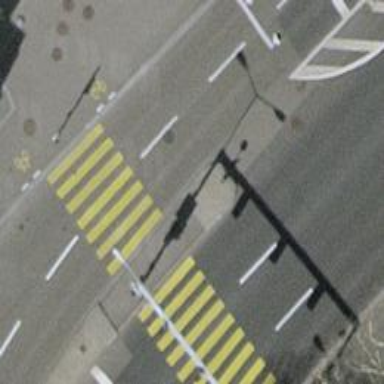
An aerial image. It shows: Kerb barrier.